RGB frame:
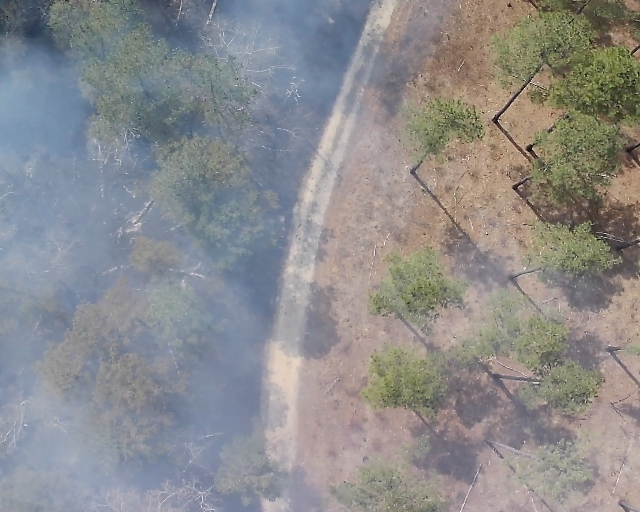
Thermal frame:
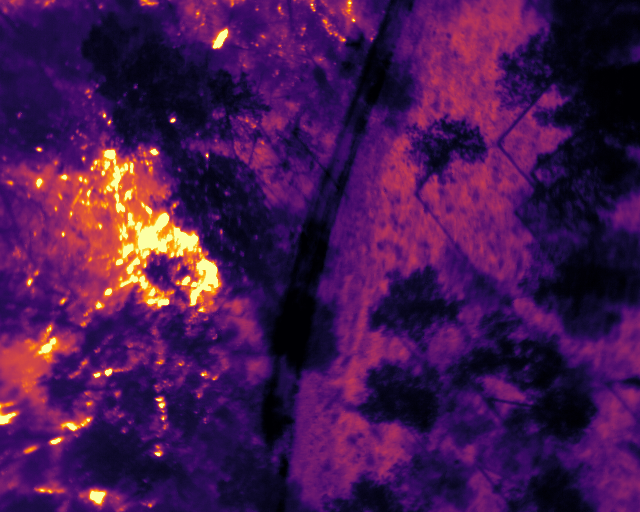
Captured: 2026-02-26 03:40:09
Pixels at or above 80 °C: 5052 (fraction of frame: 0.01542)